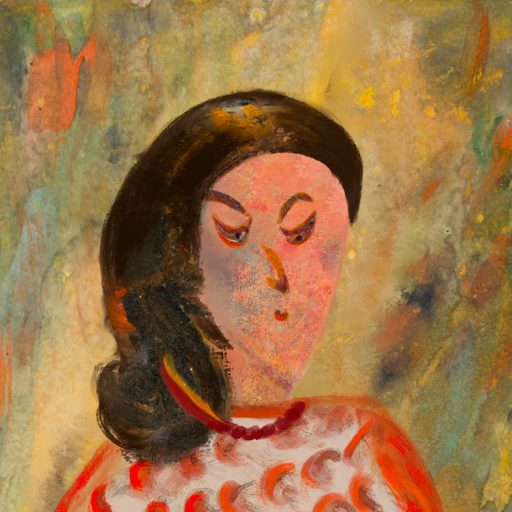
Background: Comrade, Head And Neck Side: Irani, Face Side: Hypocrite, Bust: Rupkatha, Hair Side: Gypsy_Queen, Head Accessory: Blank, Second Necklace: Blank, Necklace: Pipe, Baby: Blank